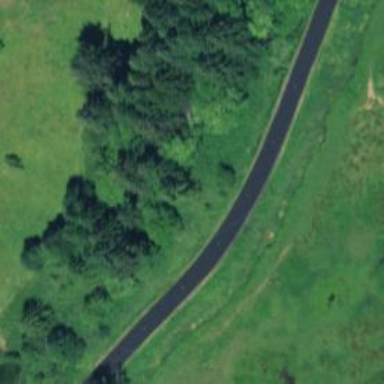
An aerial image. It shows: Tertiary road with asphalt surface.